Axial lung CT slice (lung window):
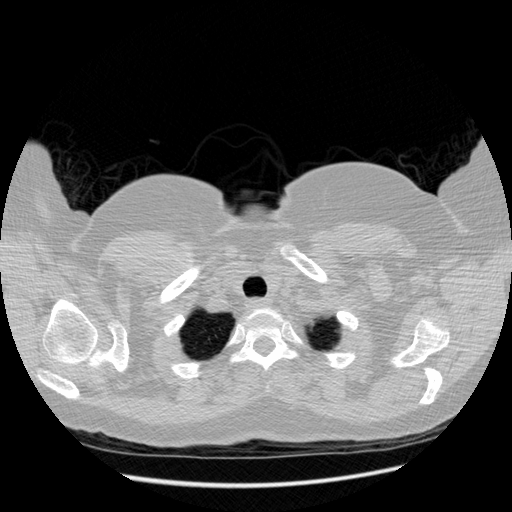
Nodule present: no